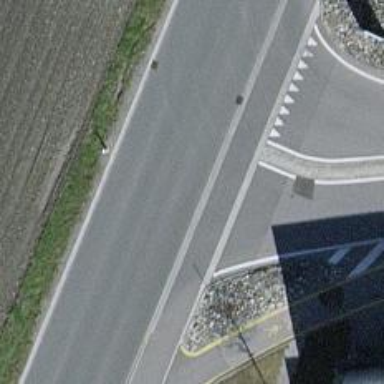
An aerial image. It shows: Tertiary road with asphalt surface and sidewalk on the left.